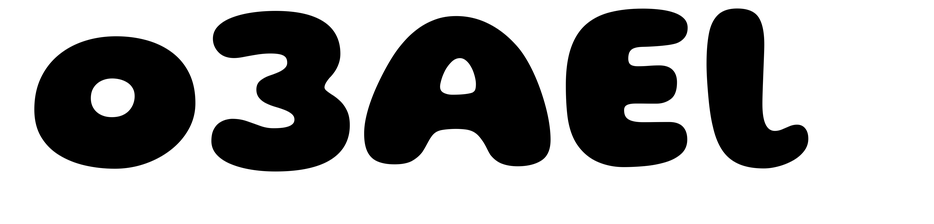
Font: Gluten_ExtraBold